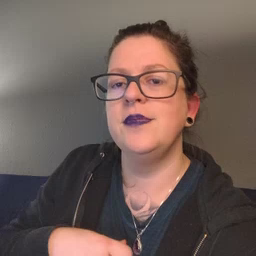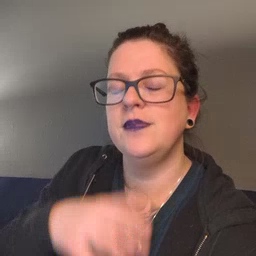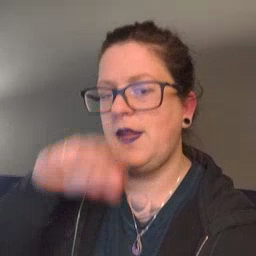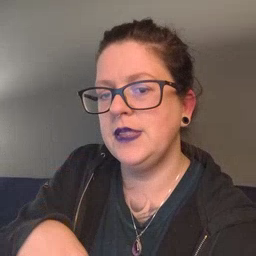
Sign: elephant